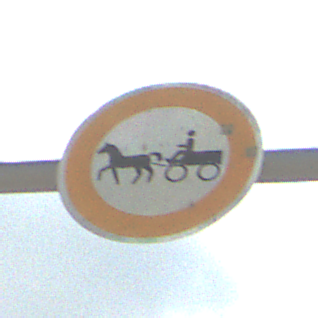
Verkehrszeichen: VerbotGespannfuhrwerke
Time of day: Midday
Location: Outdoor (Suburban)
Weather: PartlyCloudy
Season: Summer
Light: Natural